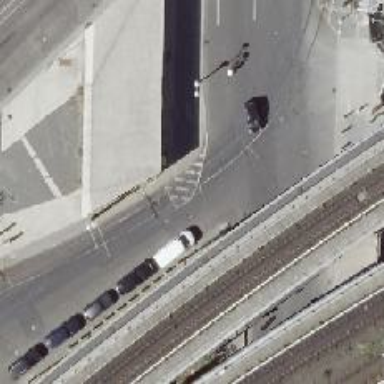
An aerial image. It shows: Service road with asphalt surface. There are sidewalks on both sides and opposite cycleway.